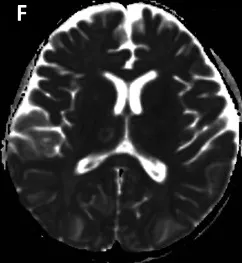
Imaging studies. Day 16 apparent diffusion coefficient map.
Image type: radiology (mri)